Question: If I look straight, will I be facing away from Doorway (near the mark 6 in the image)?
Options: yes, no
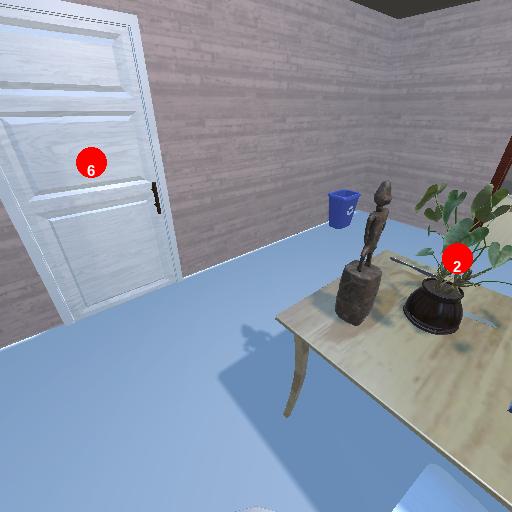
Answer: yes